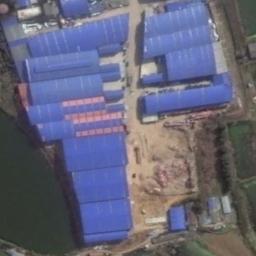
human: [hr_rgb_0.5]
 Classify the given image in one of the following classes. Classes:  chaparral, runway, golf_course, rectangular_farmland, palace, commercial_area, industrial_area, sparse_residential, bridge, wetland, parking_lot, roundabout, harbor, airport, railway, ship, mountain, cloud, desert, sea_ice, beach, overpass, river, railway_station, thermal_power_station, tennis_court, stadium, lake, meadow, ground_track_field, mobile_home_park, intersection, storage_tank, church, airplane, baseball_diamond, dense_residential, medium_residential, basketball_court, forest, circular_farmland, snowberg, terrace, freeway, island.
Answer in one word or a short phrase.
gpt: industrial_area